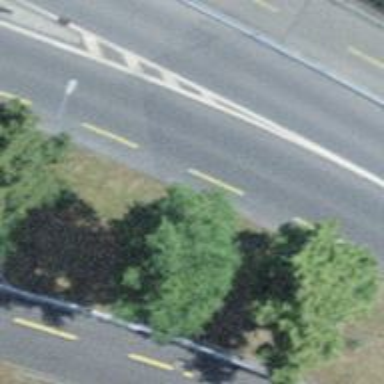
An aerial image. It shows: Primary highway with cycle track.